Question: I was hoping to get anyone's opinion on why this certain variable won't print out. Variable $sum from the $qsl_ query is not printing along with the other table row data.
'''
<?php
$sql_ = "SELECT SUM('points') AS value_sum FROM 'history' WHERE 'userid' = '$id'";
$result = mysql_query($sql_);
#echo mysql_error();
$row = mysql_fetch_assoc($result);
$sum = $row['value_sum'];
$sql = "SELECT * FROM users";
$myData = mysql_query($sql);
echo "<table id="table" class="table table-striped">
<thead>
<tr>
<th>ID</th>
<th>Email</th>
<th>First Name</th>
<th>Last Name</th>
<th>Model</th>
<th>Year</th>
<th>Plate Number</th>
<th>City</th>
<th>Country</th>
<th>Points</th>
</tr></thead>";
while($record = mysql_fetch_array($myData)){
echo "<tr>";
echo "<td>" . $record['id'] . "</td>";
echo "<td>" . $record['email'] . "</td>";
echo "<td>" . $record['firstName'] . "</td>";
echo "<td>" . $record['lastName'] . "</td>";
echo "<td>" . $record['model'] . "</td>";
echo "<td>" . $record['Year'] . "</td>";
echo "<td>" . $record['plateNumber'] . "</td>";
echo "<td>" . $record['city'] . "</td>";
echo "<td>" . $record['country'] . "</td>";
echo "<td>" . $sum . "</td>";
}
echo "</table>";
?>
'''
This is my current output where the points column won't produce:

I apologize if my code appears inefficient, I am a struggling student fanatic of PHP. I appreciate direct answers; however, learning is my key here. Thanks in advance!
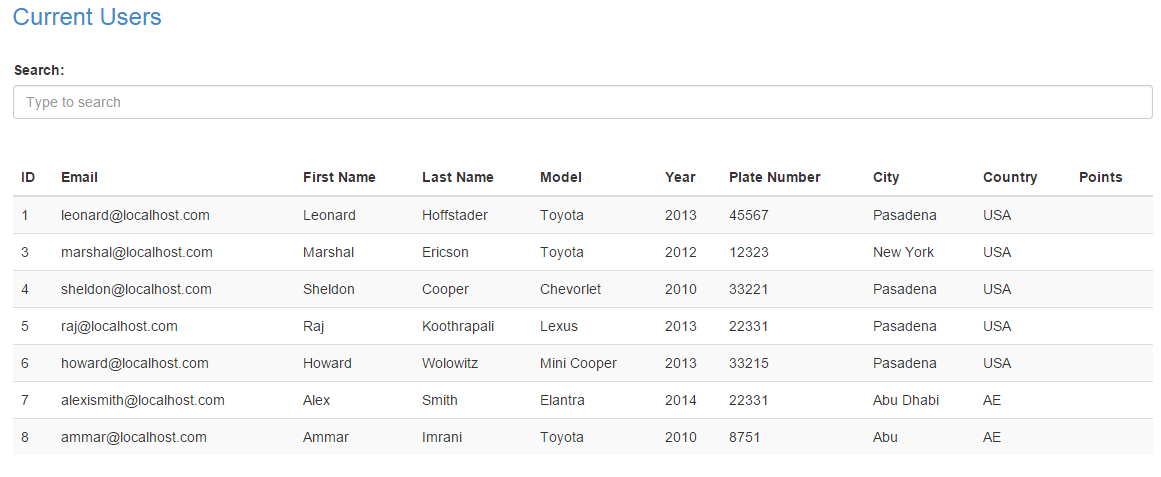
Answer: '''
$sql = "SELECT users.*, sum(history.points) as points FROM users left join history on users.id=history.userid group by users.id";
$myData = mysql_query($sql);
echo "<table id="table" class="table table-striped">
<thead>
<tr>
<th>ID</th>
<th>Email</th>
<th>First Name</th>
<th>Last Name</th>
<th>Model</th>
<th>Year</th>
<th>Plate Number</th>
<th>City</th>
<th>Country</th>
<th>Points</th>
</tr></thead>";
while($record = mysql_fetch_array($myData)){
echo "<tr>";
echo "<td>" . $record['id'] . "</td>";
echo "<td>" . $record['email'] . "</td>";
echo "<td>" . $record['firstName'] . "</td>";
echo "<td>" . $record['lastName'] . "</td>";
echo "<td>" . $record['model'] . "</td>";
echo "<td>" . $record['Year'] . "</td>";
echo "<td>" . $record['plateNumber'] . "</td>";
echo "<td>" . $record['city'] . "</td>";
echo "<td>" . $record['country'] . "</td>";
echo "<td>" . $record['points'] . "</td>";
}
echo "</table>";
'''